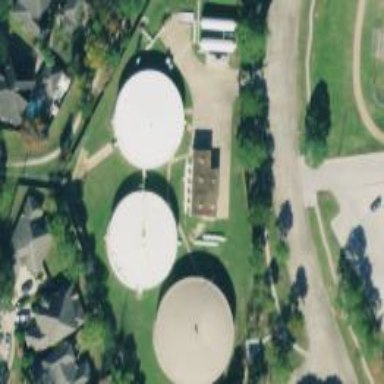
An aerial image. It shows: Man-made water works facility.